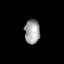
Tissue: lung
Cell type: Others
Senescence score: 0.2142
Nuclear area (px): 370
Mean DAPI intensity: 158.605